Question: In Automator, can you do a 'Run Applescript' like this:
'''
if
'''
then an action, then a 'Run Applescript' like this:
'''
end if
'''
Is this possible? Here is an example:

Yes I know you get it to quit an application in Applescript and I don't need to do this with an action, but this is just an example.
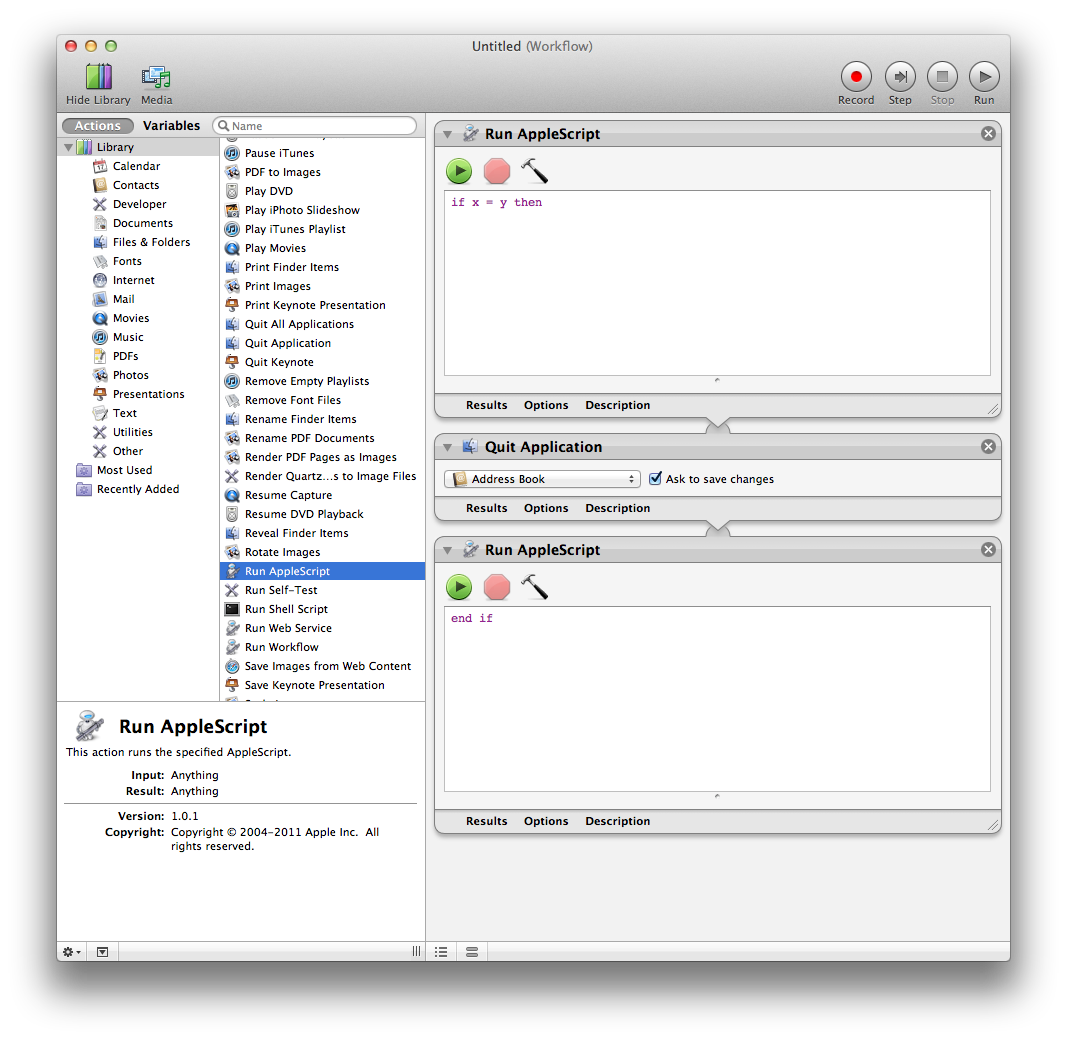
Answer: No - each action (any action, actually) is a separate instance, so you will need to do your thing in the same script. Automator is scriptable, so you might be able to do something like enable/disable an action (I haven't tried it, but the enabled property of an action appears to be settable).